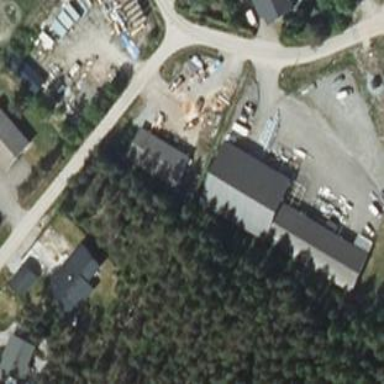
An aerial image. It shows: Sawmill crafting area.